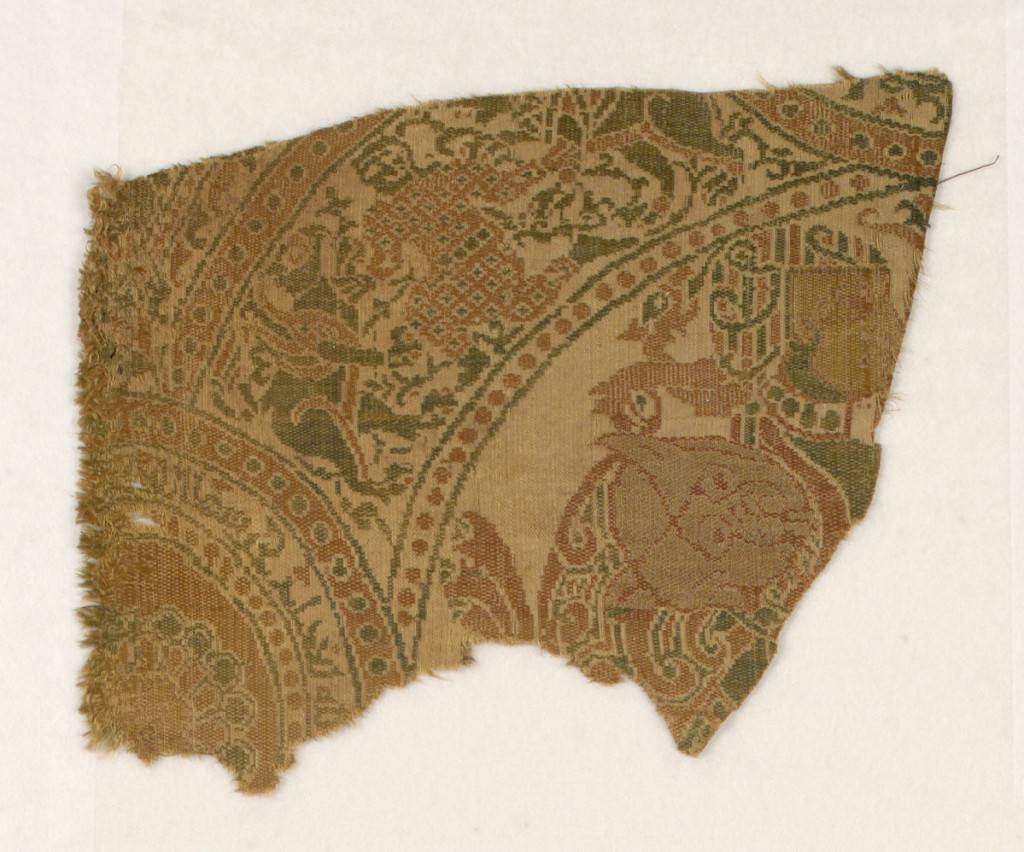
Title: Fragments
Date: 12th–13th century
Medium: silk Technique: lampas with supplementary discontinuous metal-wrapped pattern wefts
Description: Three fragments of large-scale design of tangent roundels containing symmetrical design of addorsed lions twisting heads around to bite backs of confronted bird-women standing on lions' backs. Twining snakes at back of each bird-woman's neck. Wide borders showing repeats of a man's figure between two griffons (apotheosis of Alexander?), and pearled guard bands. Smaller roundel overlaid at four tangent points of large roundels, with central rosette and inscription border. Interspaces completely filled with large four-pointed rosettes composed of four ornamental tree forms, each with roundel enclosing rabbit-like creature on either side of trunk, growing out of eight-pointed star. Blue-green, dark rose, golden tan, metal brocading now tarnished to dull brown, on cream ground